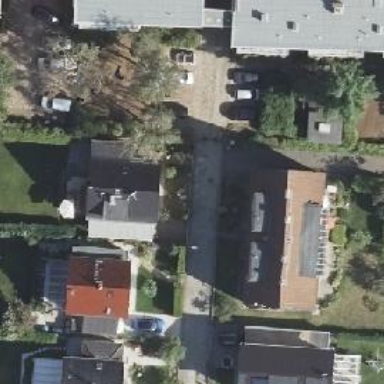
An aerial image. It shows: Driveway.